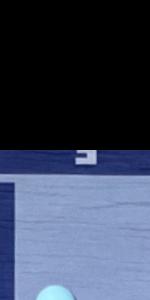
Label: Empty